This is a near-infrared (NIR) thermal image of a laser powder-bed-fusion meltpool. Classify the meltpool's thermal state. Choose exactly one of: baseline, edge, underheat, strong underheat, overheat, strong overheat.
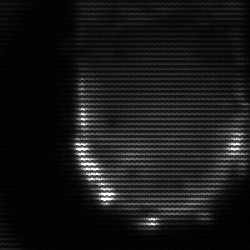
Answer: baseline